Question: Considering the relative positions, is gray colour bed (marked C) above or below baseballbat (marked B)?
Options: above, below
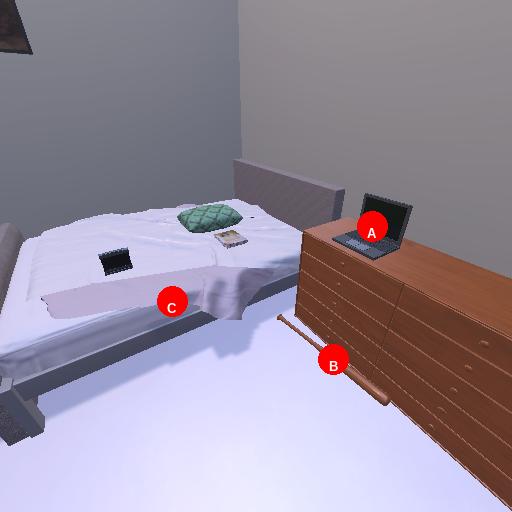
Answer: above